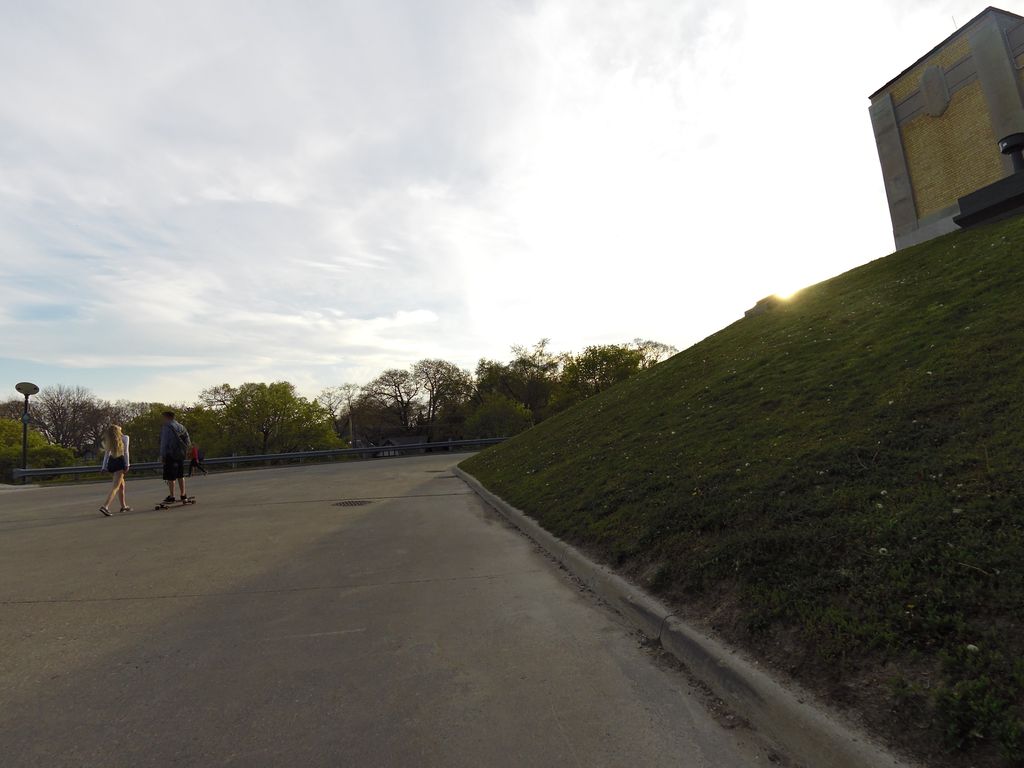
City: toronto